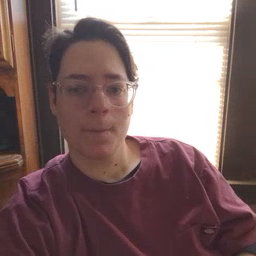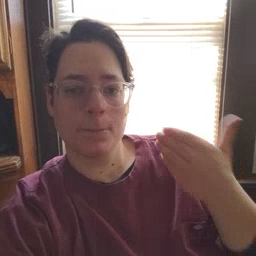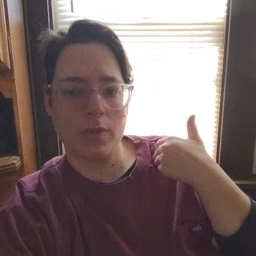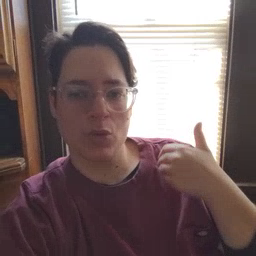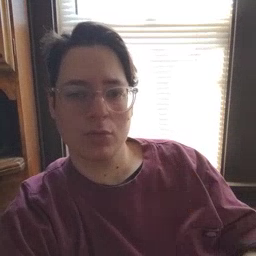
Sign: before